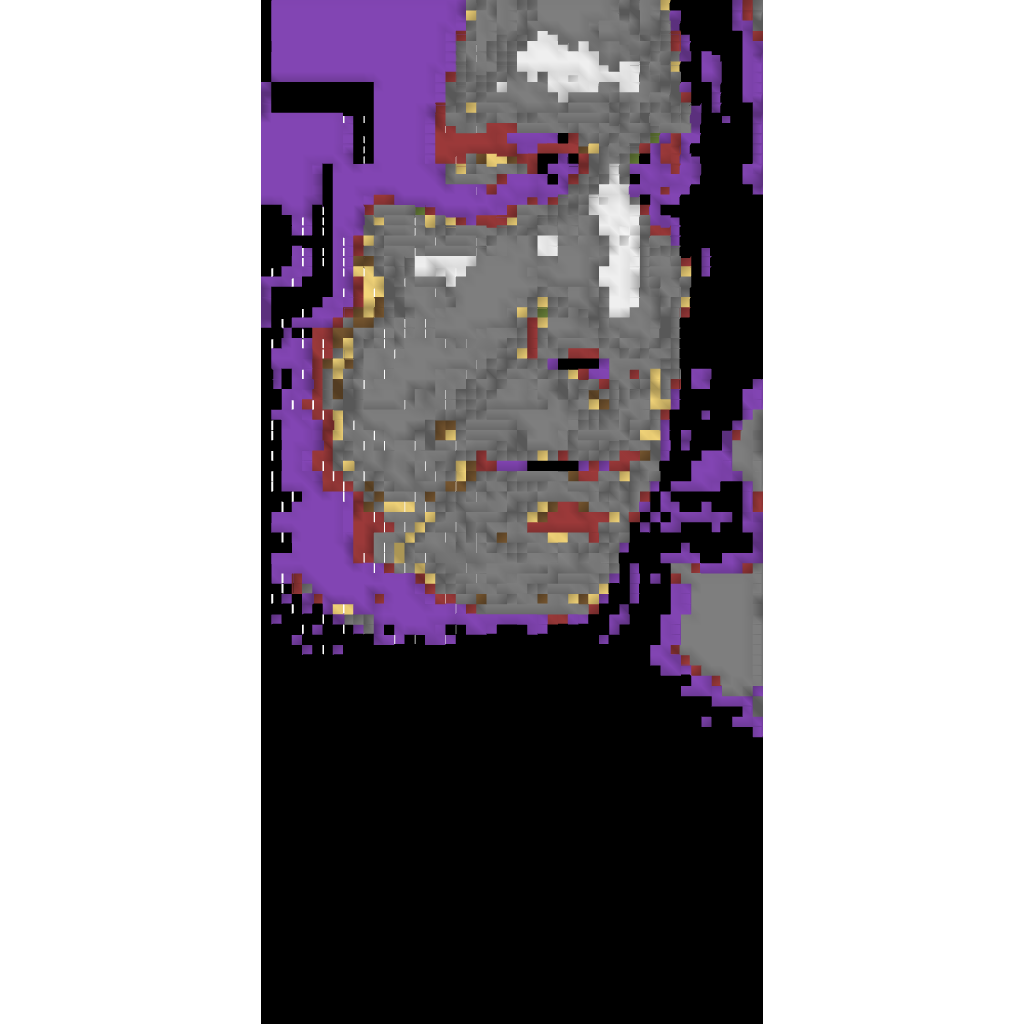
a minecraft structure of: Severus Snape from Harry Potter pixel art good quality